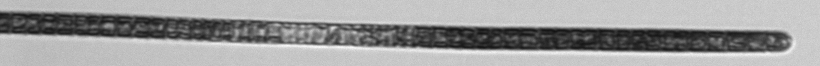
Label: Trichodesmium